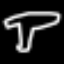
Label: mushroom